Field crop: tomato
Growth stage: 1
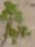
Species: portulaca